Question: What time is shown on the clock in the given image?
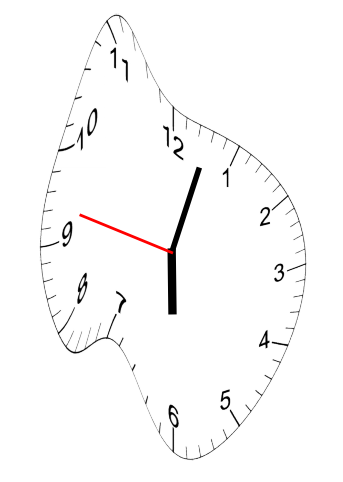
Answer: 06:02:47